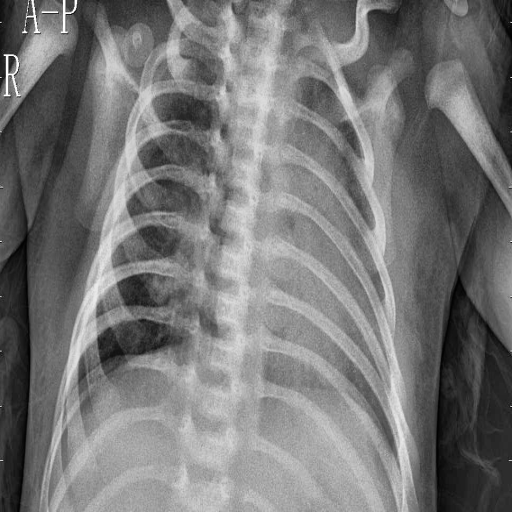
Finding: PNEUMONIA